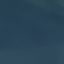
Label: SeaLake